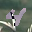
Label: 4